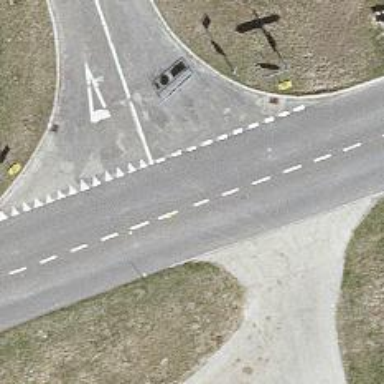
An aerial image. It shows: Bus stop equipped with public transport stop position.